Question: I made an application in , but when I wanted to export it an error message is displayed :
> C:\Users\DALY\Documents\NetBeansProjects\VacheTaureau\nbproject\build-impl.xml:926: The following error occurred while executing this line:
C:\Users\DALY\Documents\NetBeansProjects\VacheTaureau\nbproject\build-impl.xml:268: Class not found: javac1.8
BUILD FAILED (total time: 1 second)
here is a screen print

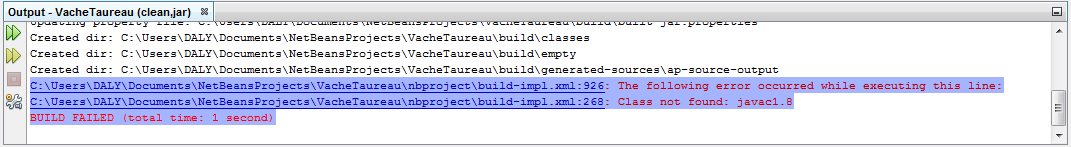
Answer: Yes my friends, I found the solution to this problem!
In fact I downloaded Apatch Ant (TM) version 1.96 and it works!
here's the ant link
<URL>
Description:
We must extract the file 'apache-ant-1.9.6-bin.zip' downloaded to folder and you must put this folder under the following path :
C: \ Program Files (x86) \ NetBeans 7.3.1 \ java.
Then in NetBeans, go to the menu:
Tools> Options> Java
then you must change the way Ant home of the folder ( 'apache-ant-1.9.6-bin').
print Screen